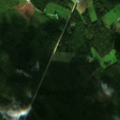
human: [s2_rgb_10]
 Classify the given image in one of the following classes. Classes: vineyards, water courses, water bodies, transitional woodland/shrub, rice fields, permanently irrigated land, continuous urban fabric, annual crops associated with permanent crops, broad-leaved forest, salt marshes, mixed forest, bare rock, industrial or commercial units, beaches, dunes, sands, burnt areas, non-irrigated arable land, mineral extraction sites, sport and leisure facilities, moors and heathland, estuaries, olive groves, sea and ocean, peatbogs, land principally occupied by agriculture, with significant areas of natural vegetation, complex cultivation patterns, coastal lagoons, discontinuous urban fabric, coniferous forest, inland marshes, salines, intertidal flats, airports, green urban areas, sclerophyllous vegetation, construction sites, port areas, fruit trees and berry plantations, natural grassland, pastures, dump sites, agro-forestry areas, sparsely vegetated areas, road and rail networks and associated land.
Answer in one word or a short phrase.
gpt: land principally occupied by agriculture, with significant areas of natural vegetation, coniferous forest, mixed forest, transitional woodland/shrub